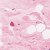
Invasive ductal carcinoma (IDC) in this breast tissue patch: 0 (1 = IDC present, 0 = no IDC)